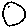
Label: moon